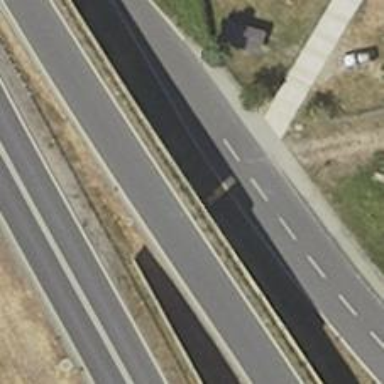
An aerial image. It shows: Trunk link highway with asphalt surface.